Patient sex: M
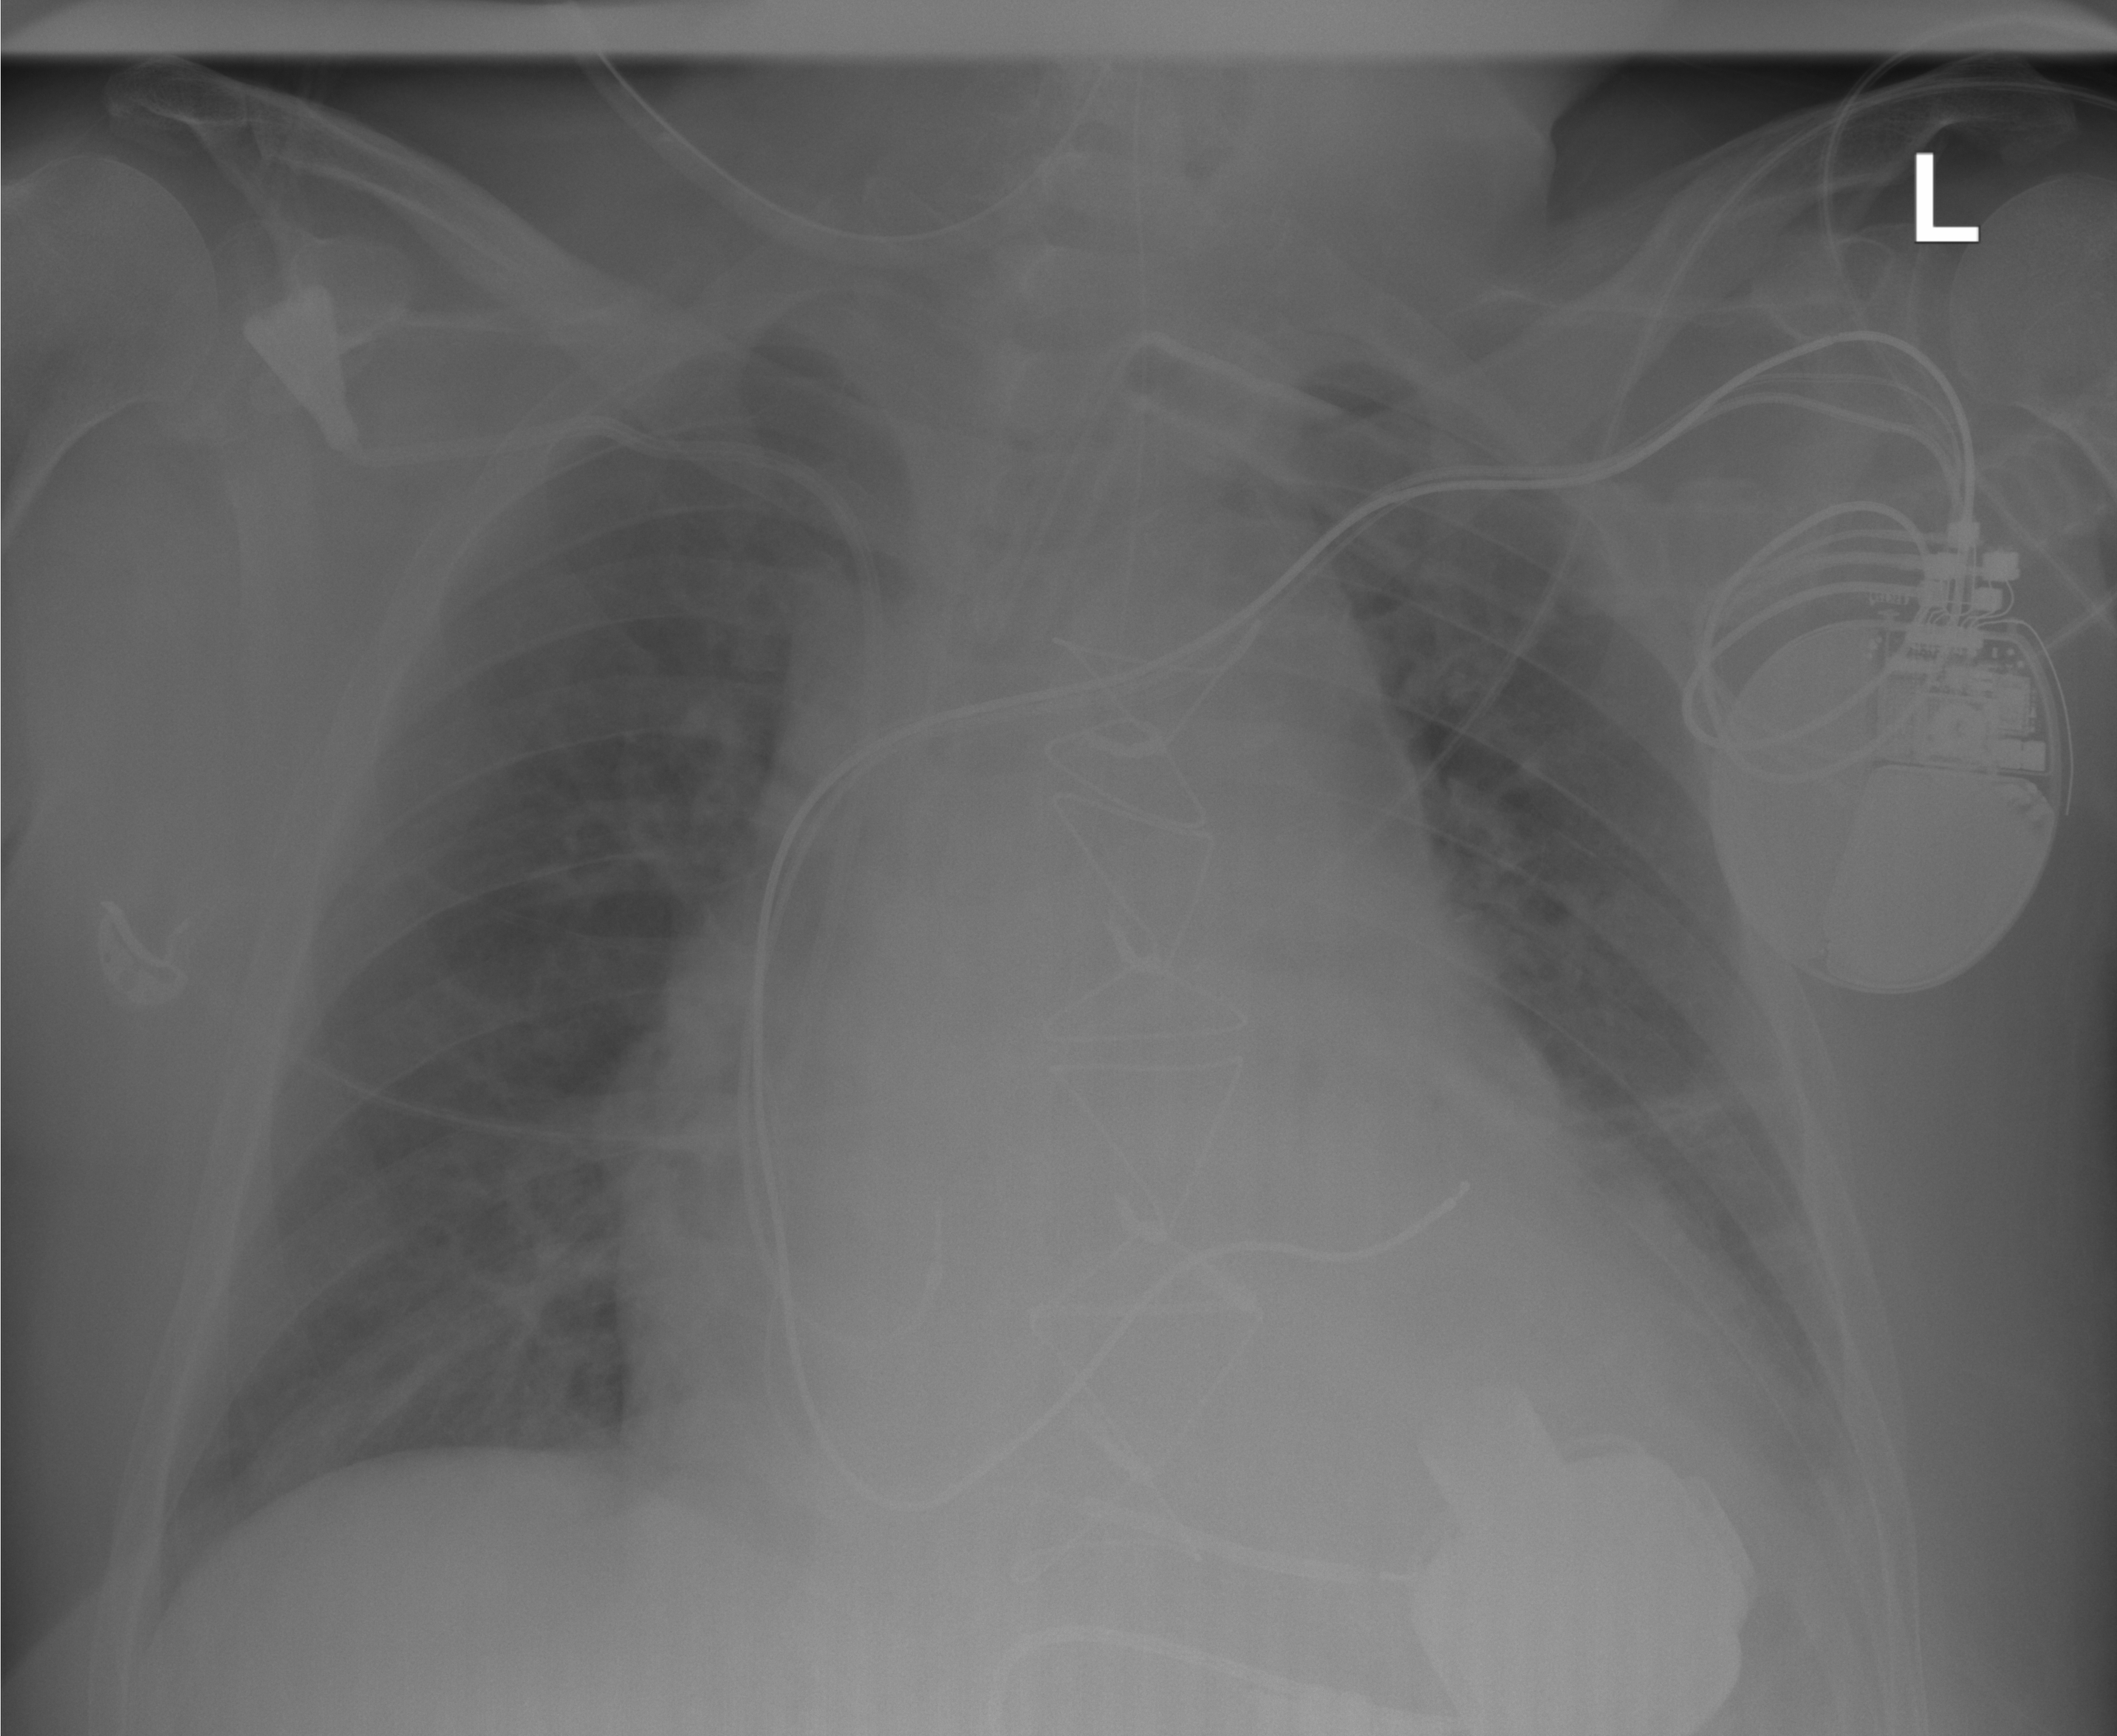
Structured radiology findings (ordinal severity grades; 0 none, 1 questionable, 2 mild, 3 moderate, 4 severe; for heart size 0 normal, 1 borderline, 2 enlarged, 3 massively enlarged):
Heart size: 3
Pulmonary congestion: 1
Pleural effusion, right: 0
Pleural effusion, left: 2
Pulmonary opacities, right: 0
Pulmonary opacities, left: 0
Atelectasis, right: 1
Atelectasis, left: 1